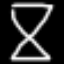
Label: hourglass